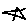
Label: star